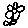
Label: flower